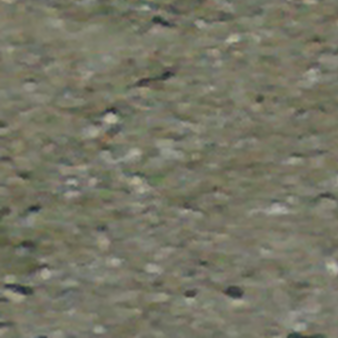
Label: other